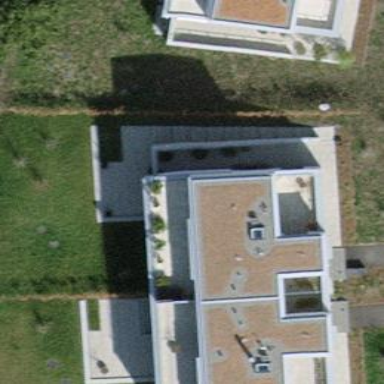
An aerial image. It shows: Semi-detached house with flat roof.